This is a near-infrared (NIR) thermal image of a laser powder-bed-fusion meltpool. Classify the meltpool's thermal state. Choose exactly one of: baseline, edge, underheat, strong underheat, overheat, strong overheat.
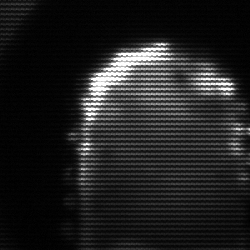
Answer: baseline